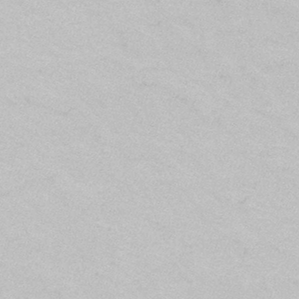
Label: frost